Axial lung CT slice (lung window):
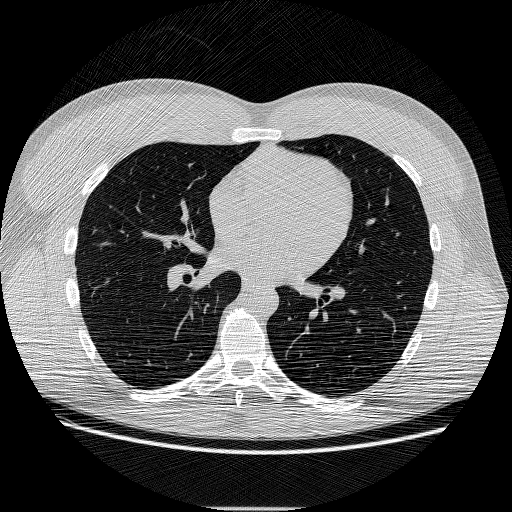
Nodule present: no